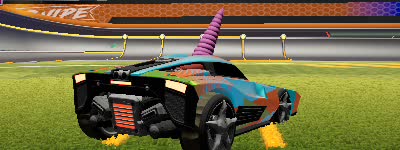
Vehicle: breakout